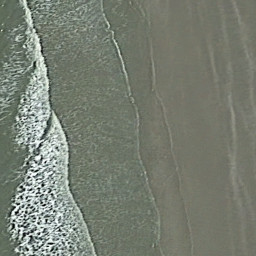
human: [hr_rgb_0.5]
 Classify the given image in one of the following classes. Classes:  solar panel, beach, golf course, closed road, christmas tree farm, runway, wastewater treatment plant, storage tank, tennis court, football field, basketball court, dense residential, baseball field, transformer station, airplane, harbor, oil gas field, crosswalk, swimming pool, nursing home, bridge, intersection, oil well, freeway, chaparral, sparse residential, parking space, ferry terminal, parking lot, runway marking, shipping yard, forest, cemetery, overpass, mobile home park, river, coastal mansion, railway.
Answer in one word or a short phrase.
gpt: beach